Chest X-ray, PA view. Patient: 70 years old, sex M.
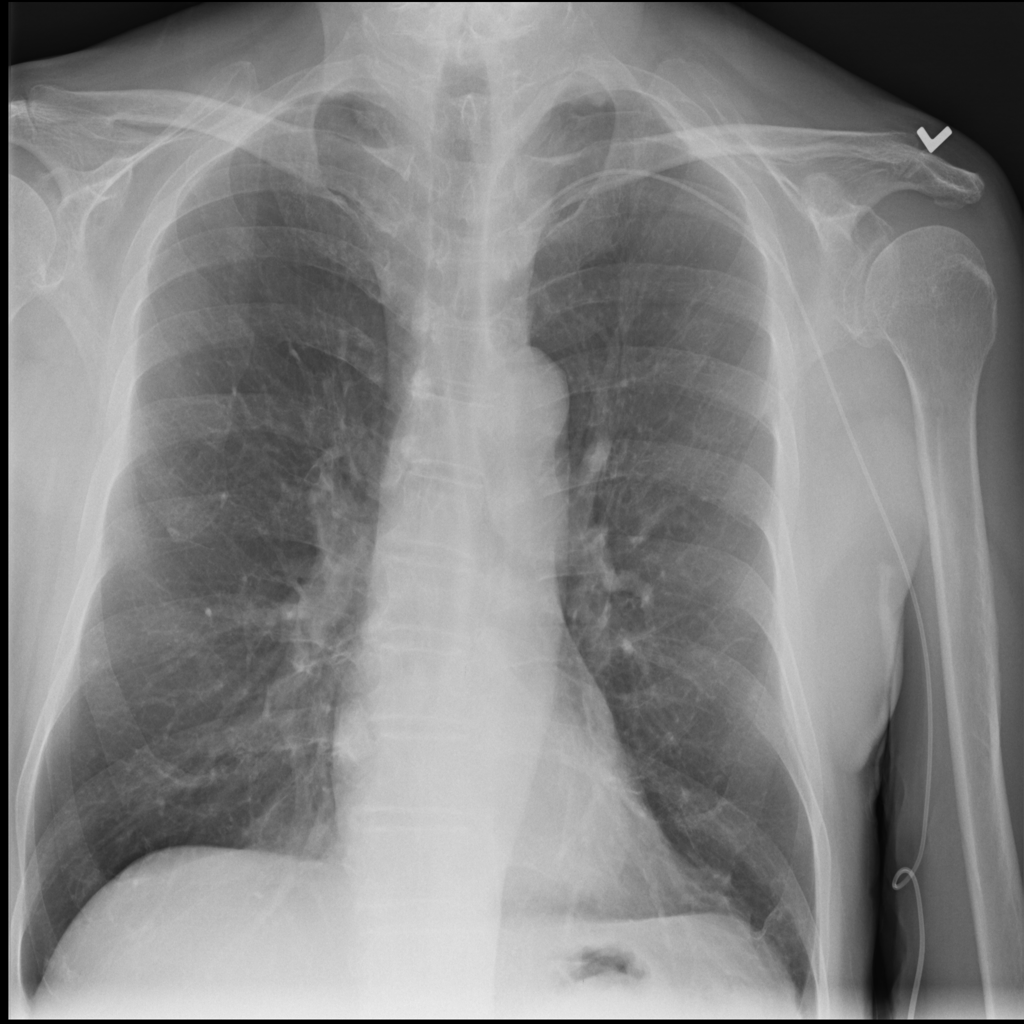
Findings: No Finding